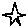
Label: star